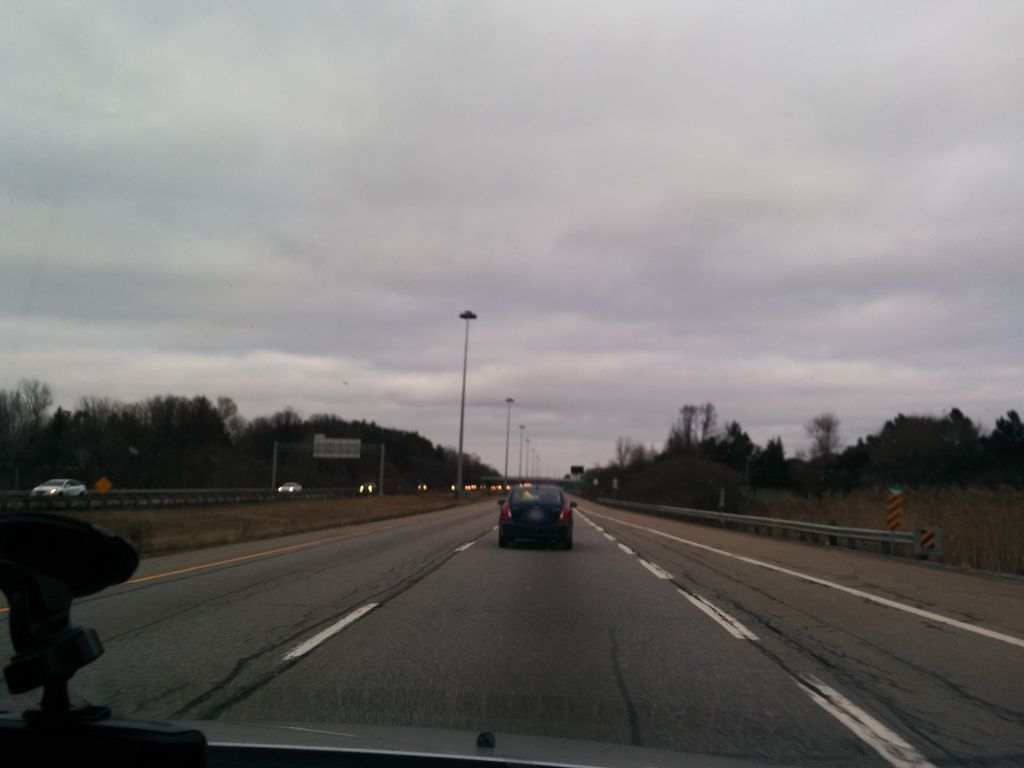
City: hamilton